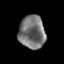
Tissue: prostate
Cell type: T cells
Senescence score: 0.3471
Nuclear area (px): 849
Mean DAPI intensity: 115.856